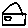
Label: house